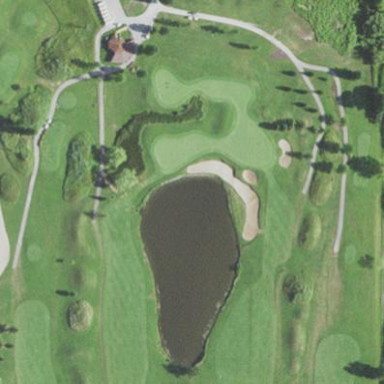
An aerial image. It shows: Water hazard in golf course. The hazard is natural water feature.